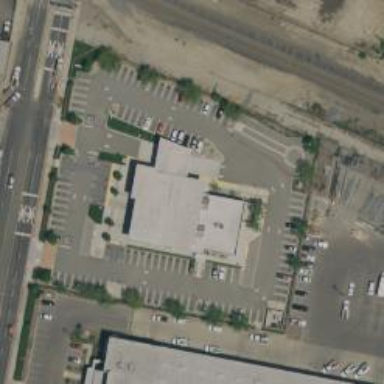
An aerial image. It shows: Government office related to transportation.